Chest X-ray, AP view. Patient: 58 years old, sex M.
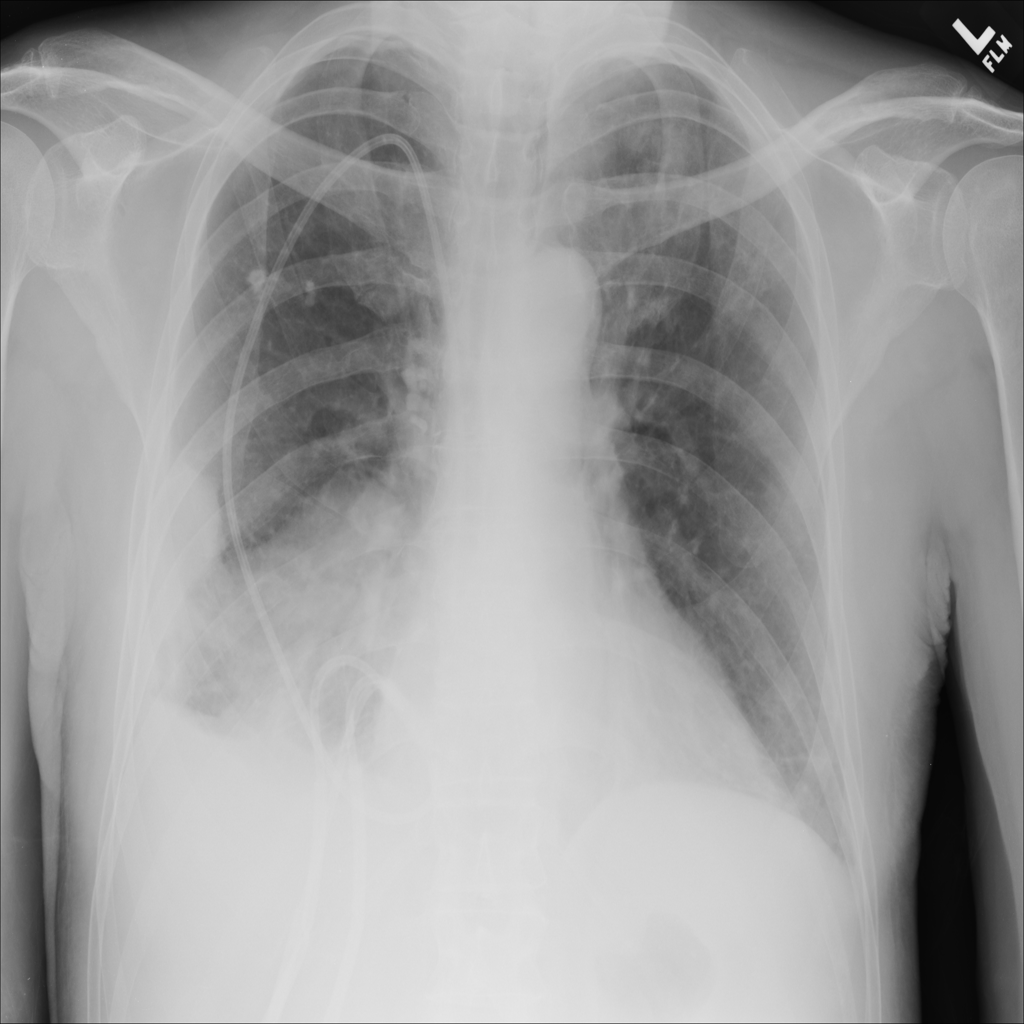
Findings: Infiltration